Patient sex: M
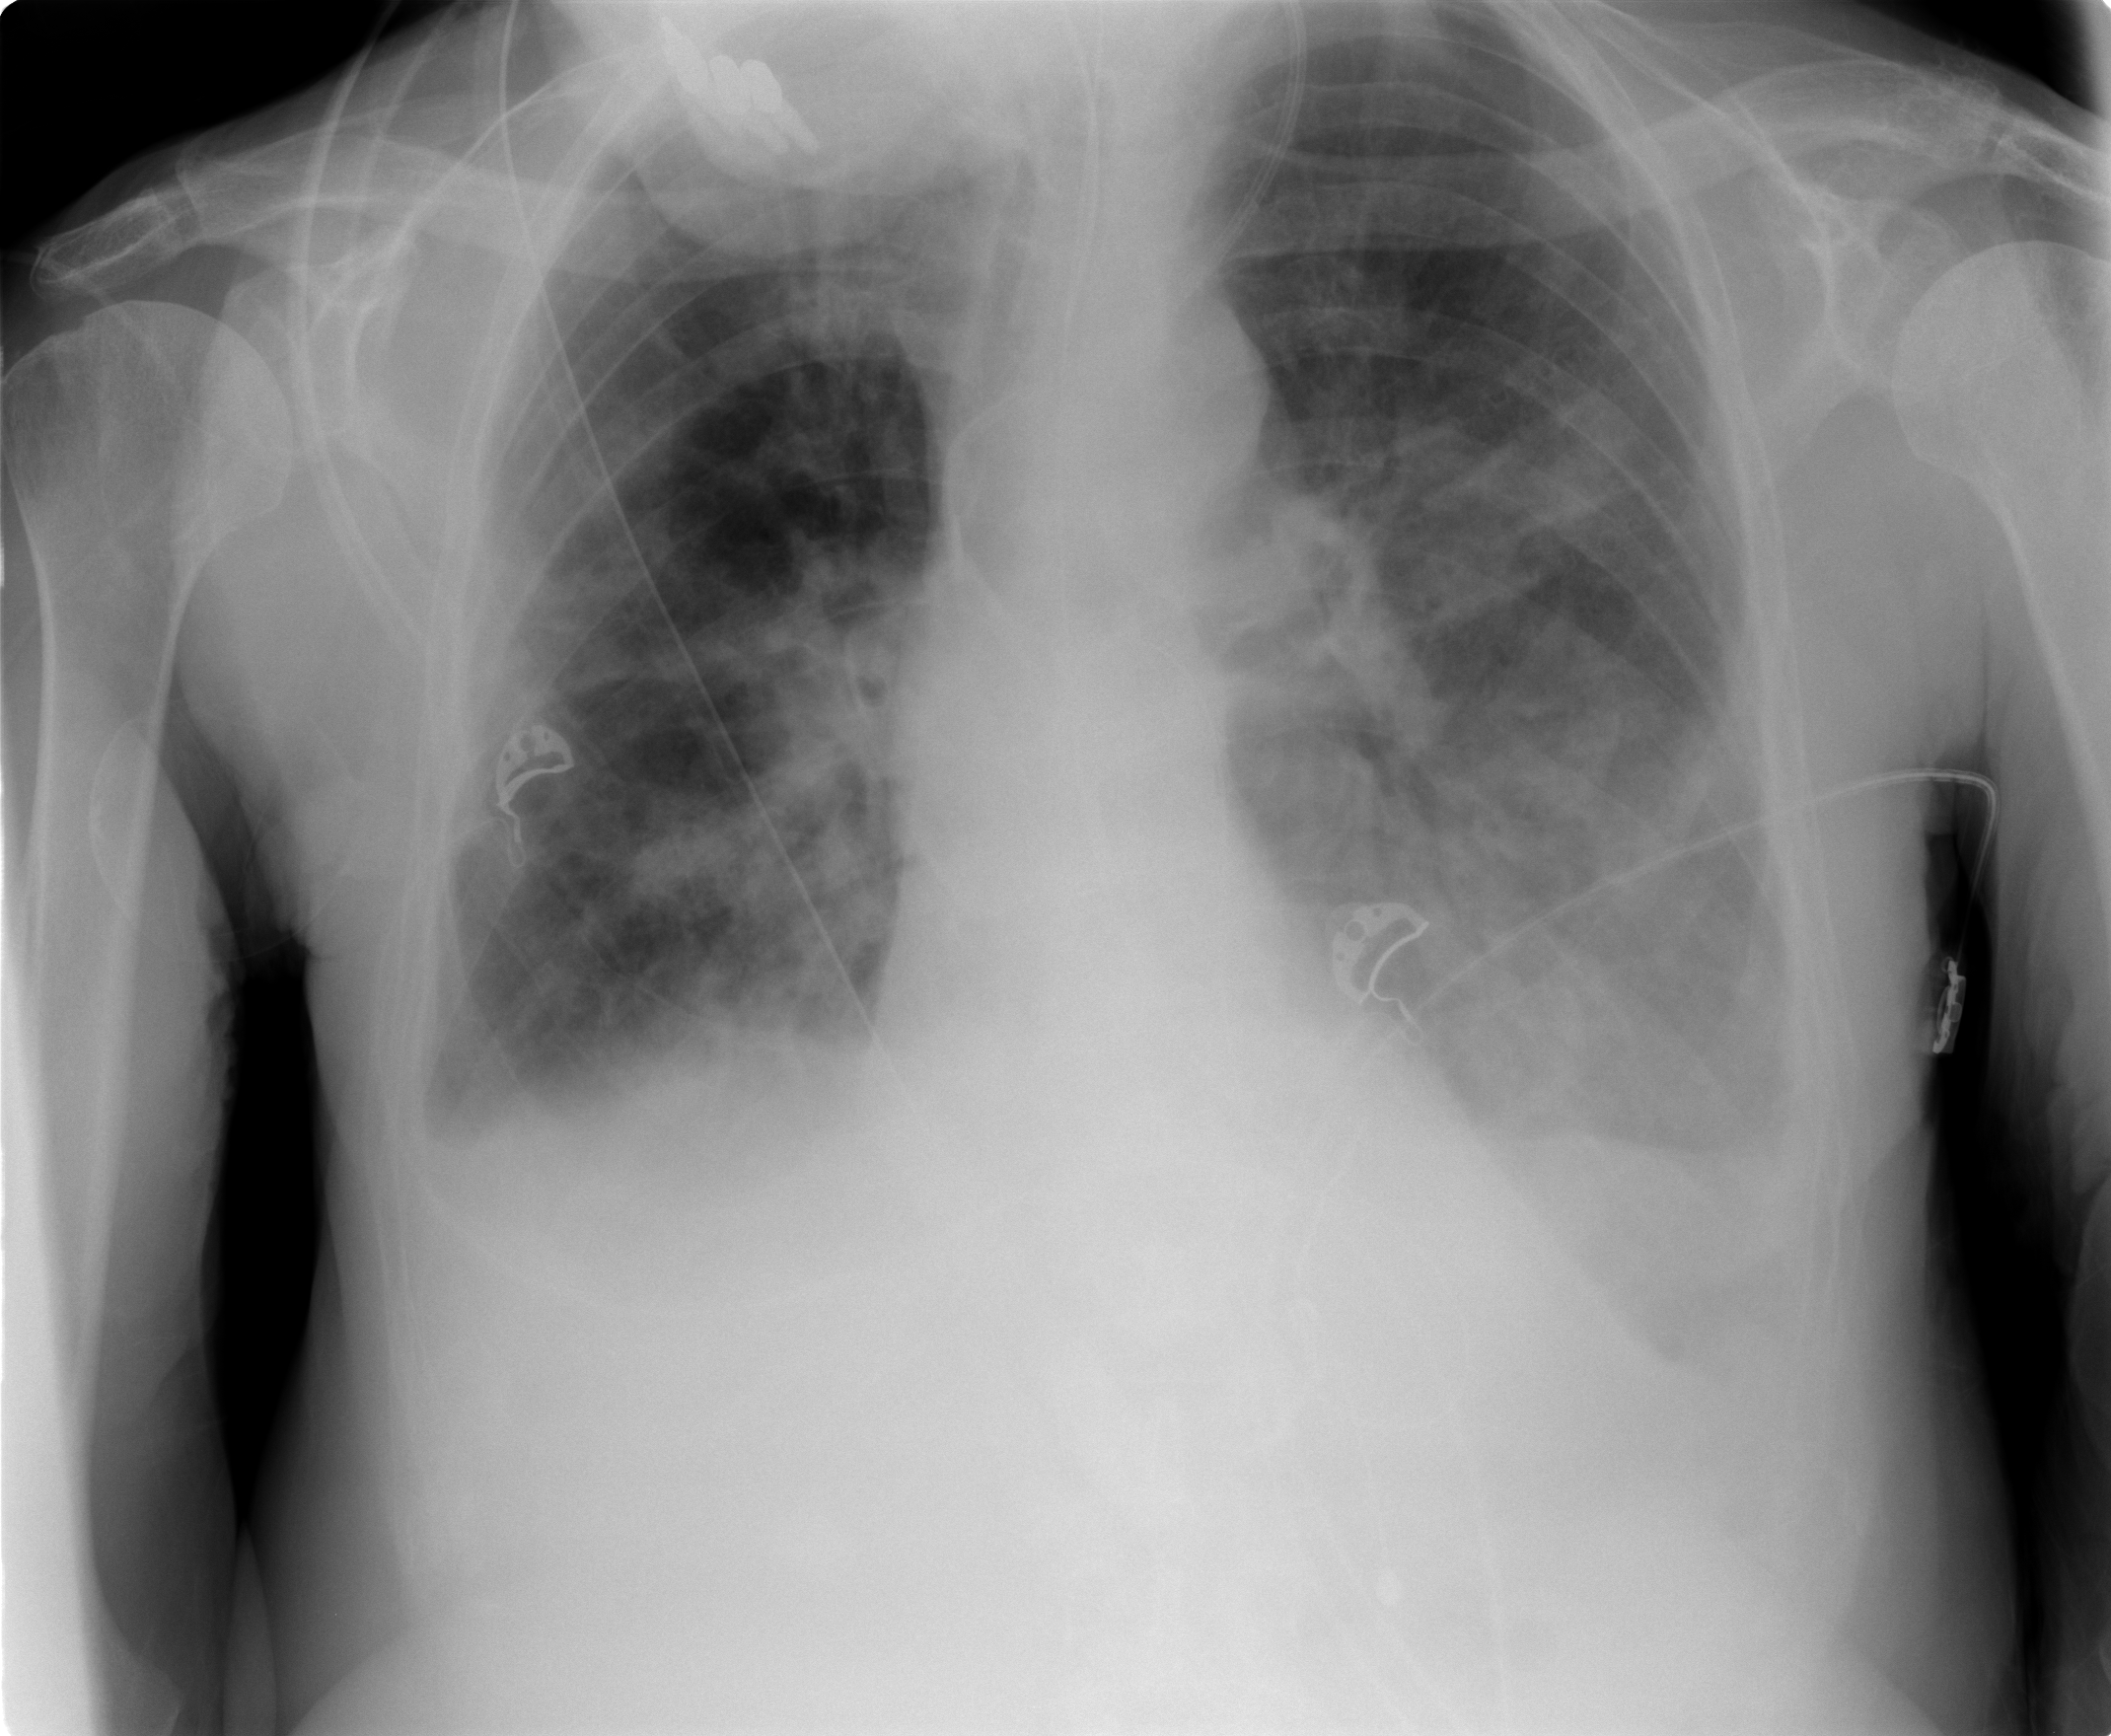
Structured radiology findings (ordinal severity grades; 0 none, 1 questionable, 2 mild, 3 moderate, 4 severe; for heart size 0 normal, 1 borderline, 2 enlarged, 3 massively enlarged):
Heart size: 0
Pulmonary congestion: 1
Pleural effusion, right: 2
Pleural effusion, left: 3
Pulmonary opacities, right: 3
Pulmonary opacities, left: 3
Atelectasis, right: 2
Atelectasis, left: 3